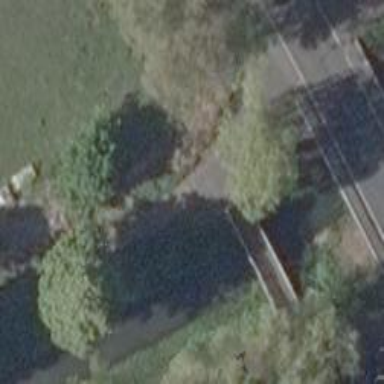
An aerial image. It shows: Path leading to bridge.